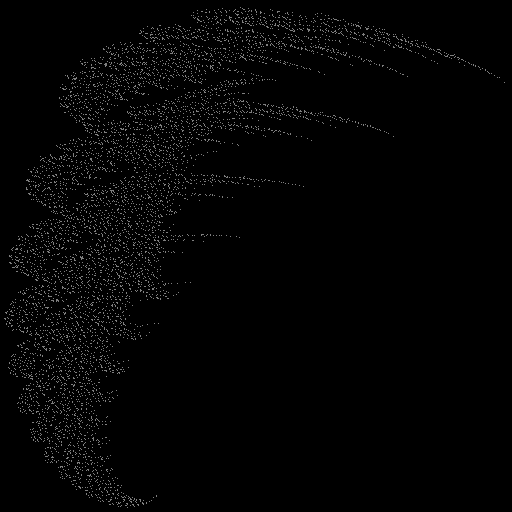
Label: snowdrift